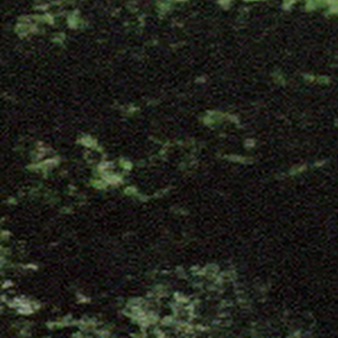
Label: other